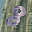
Label: 8